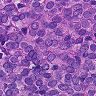
Metastatic tissue present: yes